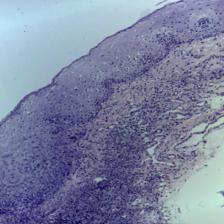
Diagnosis: OSCC